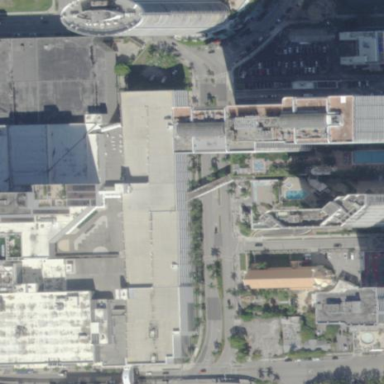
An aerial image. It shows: Hotel building.